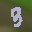
Label: 3